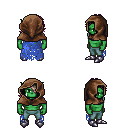
a pixel art fantasy rpg character, male body template, orc, green skin, blue tattered cape, teal pants, white blonde swoop hairstyle, cloth hood, metal boots, four views (front, back, left, right), 2x2 character sprite sheet, small pixel art, hard edges, no anti-aliasing